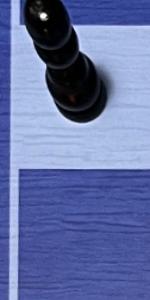
Label: Empty